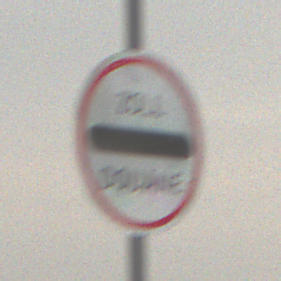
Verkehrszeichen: Zollstelle
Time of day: MorningAfternoon
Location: Outdoor (Nature)
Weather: Overcast
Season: Winter
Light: Natural